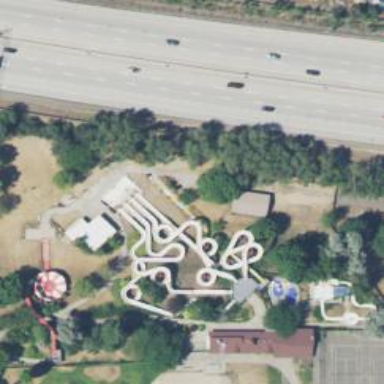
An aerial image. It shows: Bridge leading to water slide attraction.